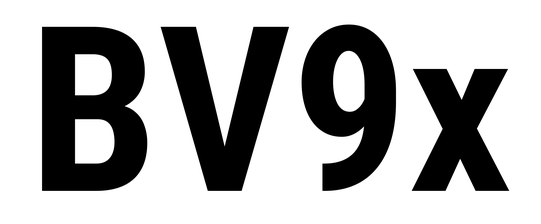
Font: Roboto_Condensed_Bold